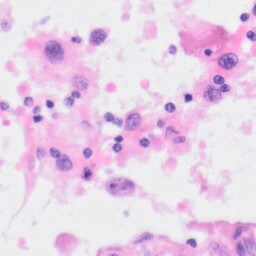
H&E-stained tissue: Kidney